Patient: sex F, age 63
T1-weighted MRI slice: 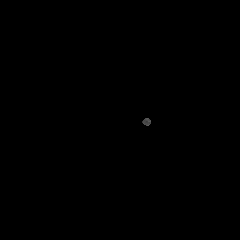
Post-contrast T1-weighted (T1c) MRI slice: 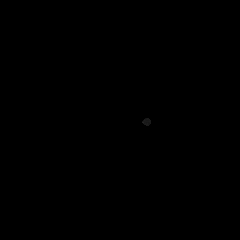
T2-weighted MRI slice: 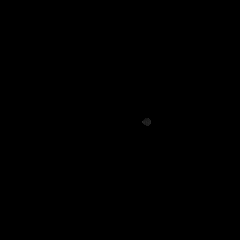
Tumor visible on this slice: no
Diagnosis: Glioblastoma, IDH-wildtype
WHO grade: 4